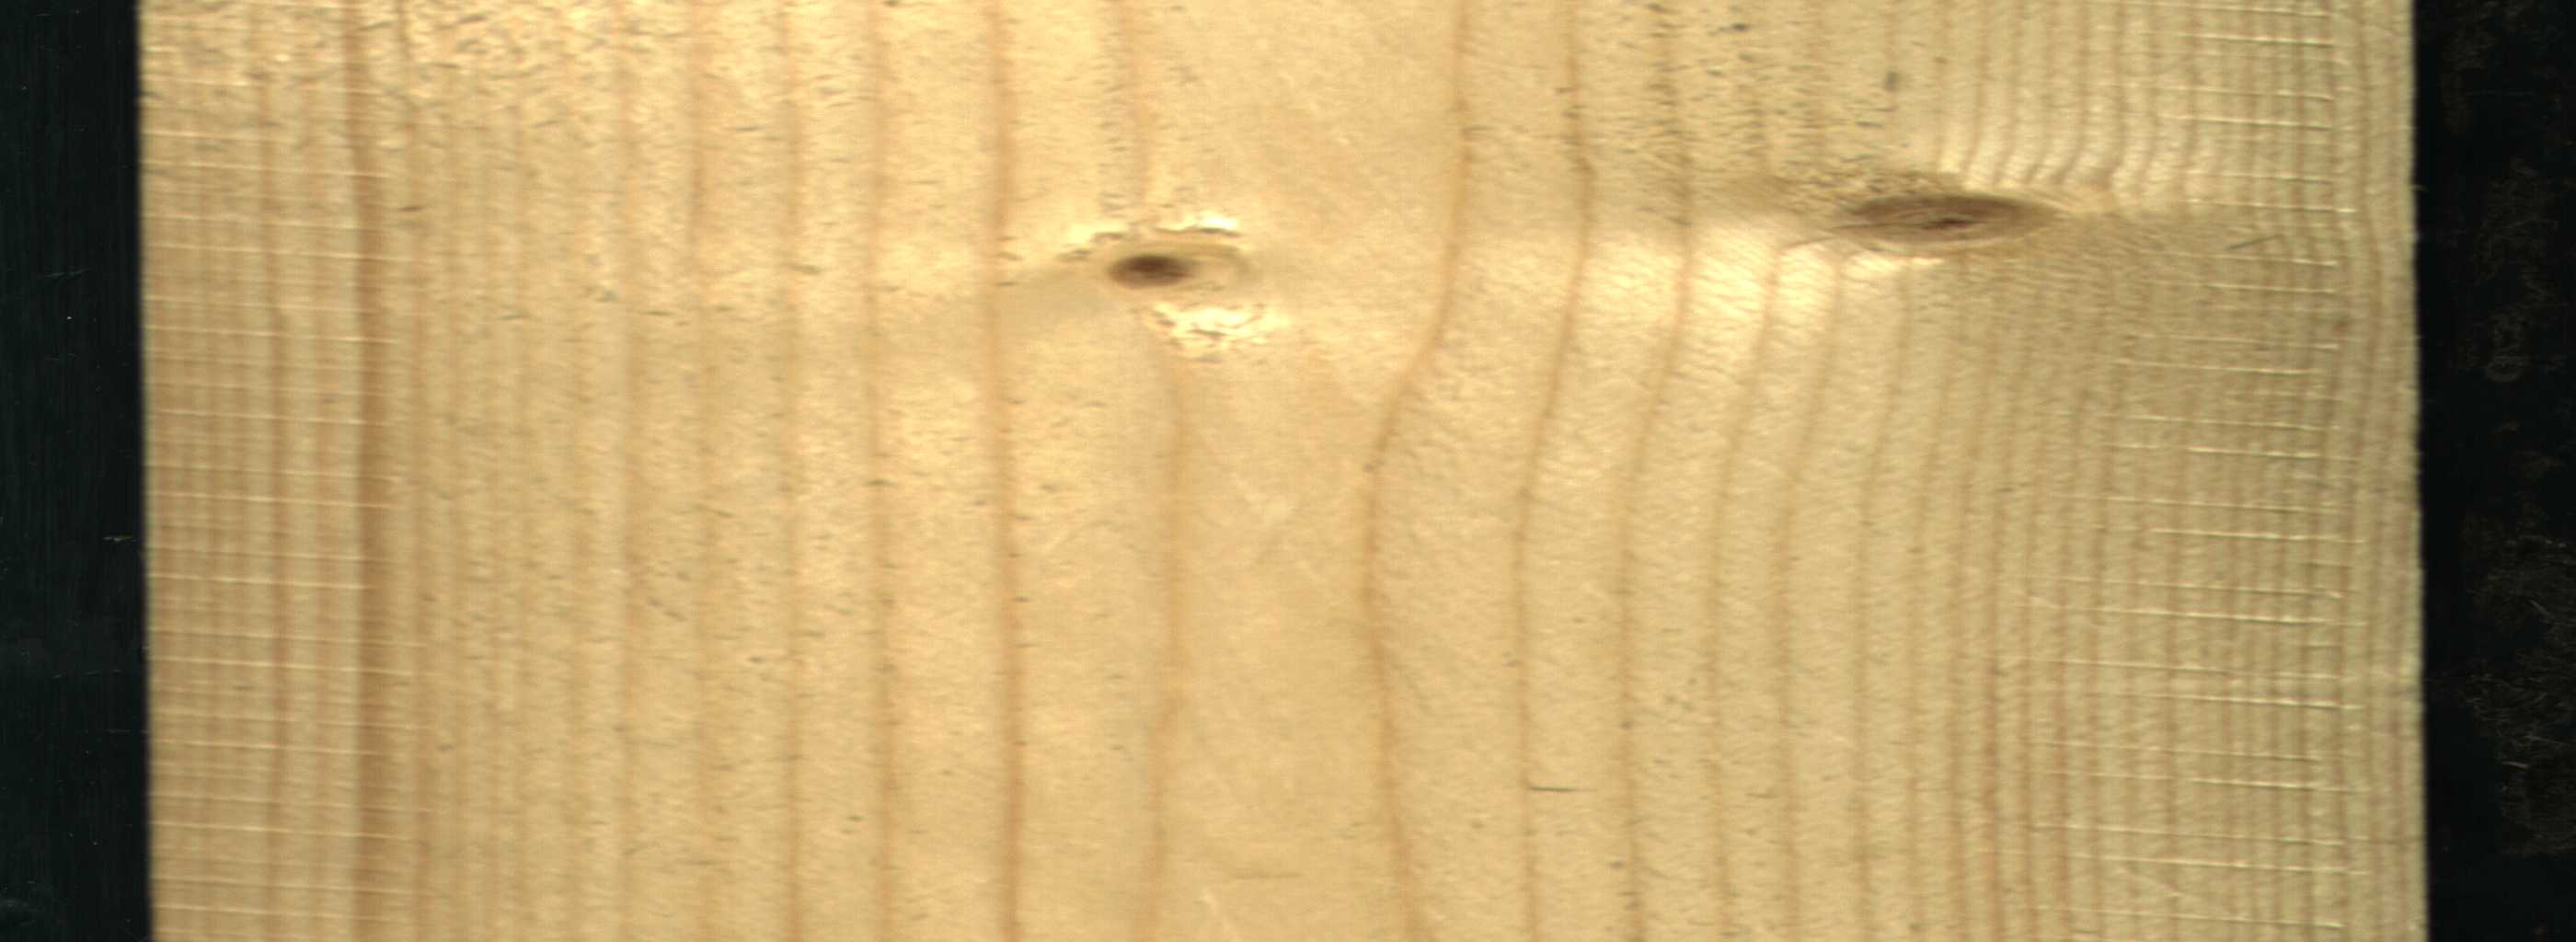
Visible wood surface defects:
Live_Knot
Live_Knot